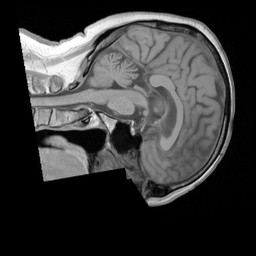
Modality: T1w
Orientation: sagittal
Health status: ill
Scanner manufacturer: siemens
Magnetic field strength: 3 T
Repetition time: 0.44 s
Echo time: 0.00266 s